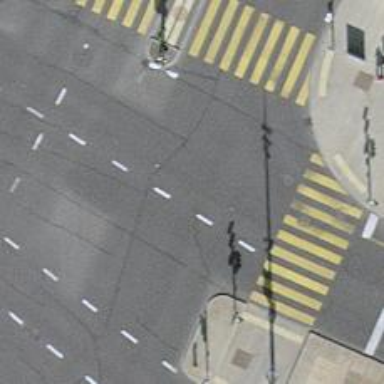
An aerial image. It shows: Road with traffic signals.